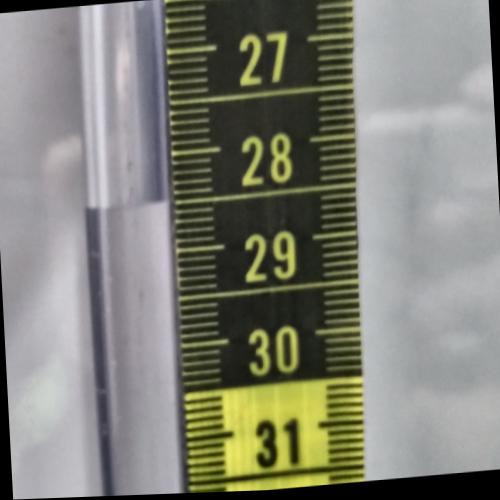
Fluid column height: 28.5 cm